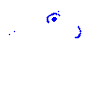
Particle: electron